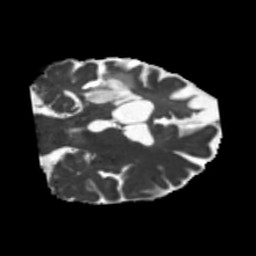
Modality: MD
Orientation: coronal
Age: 58
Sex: male
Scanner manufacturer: siemens
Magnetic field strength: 3 T
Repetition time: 5.25 s
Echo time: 0.08 s